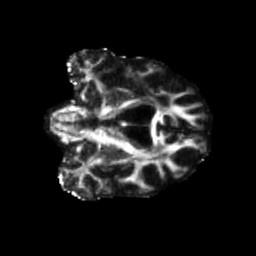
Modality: FA
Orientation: coronal
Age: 56
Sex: male
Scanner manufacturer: siemens
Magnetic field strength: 3 T
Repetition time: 5.25 s
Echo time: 0.08 s